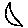
Label: moon